Question: Determine whether the two graphs given in the figure are isomorphic. If you think they are isomorphic, answer 1; if you think they are not isomorphic, answer 0.
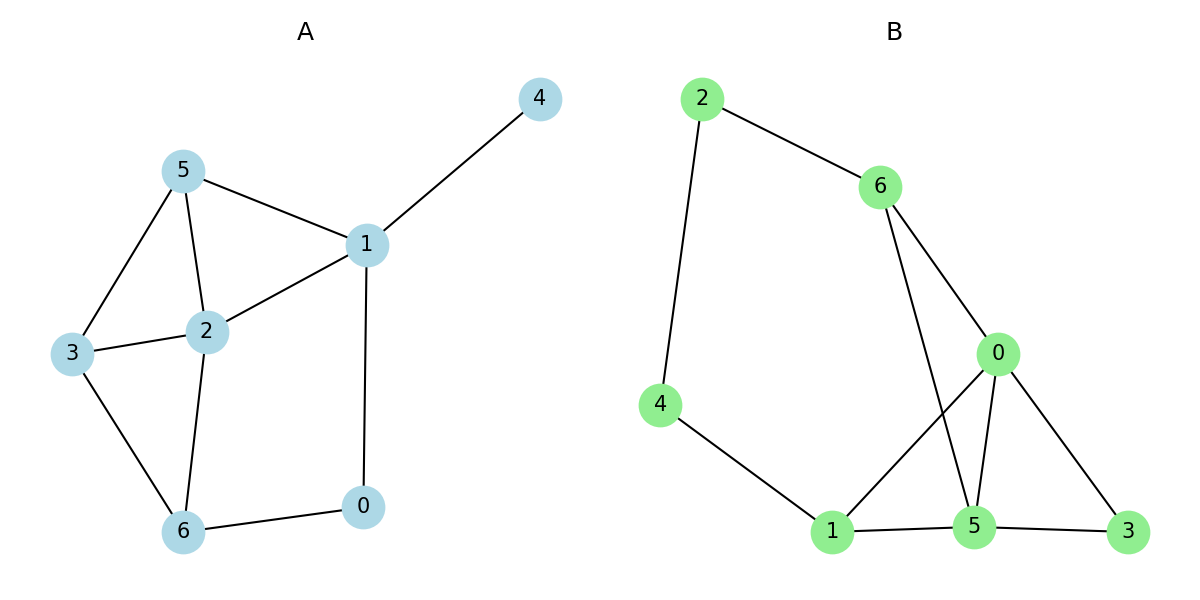
Answer: 0